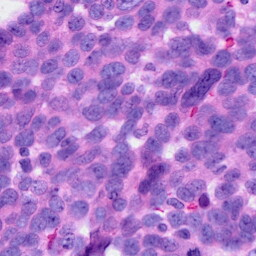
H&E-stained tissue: Ovarian